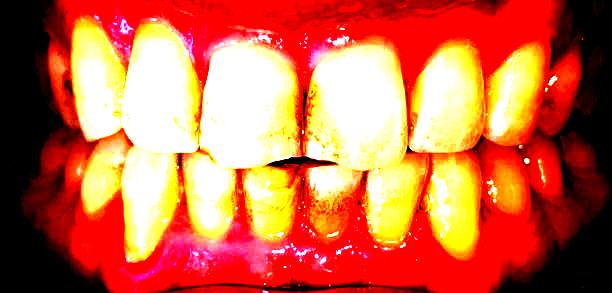
Condition: Calculus